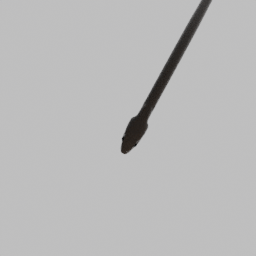
Label: animals